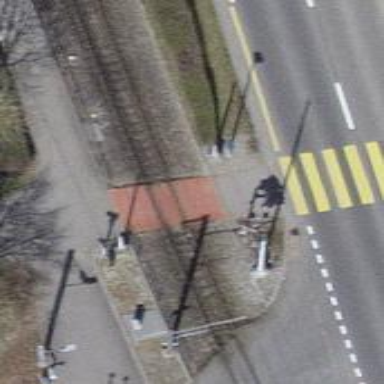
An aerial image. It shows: Narrow-gauge railway with 1 track. The tracks are electrified with contact line.